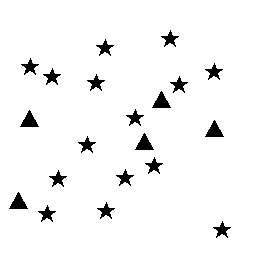
Squares: 0
Triangles: 5
Stars: 15
Total shapes: 20